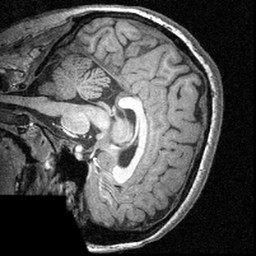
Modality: T1w
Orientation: sagittal
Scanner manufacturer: siemens
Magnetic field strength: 3 T
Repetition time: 1.57 s
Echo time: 0.00304 s